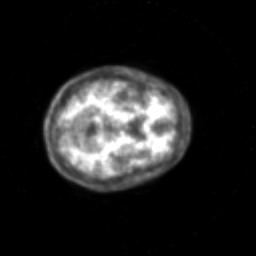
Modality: PET
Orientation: axial
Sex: male
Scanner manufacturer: siemens